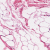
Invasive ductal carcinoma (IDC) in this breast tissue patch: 0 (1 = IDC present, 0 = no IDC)